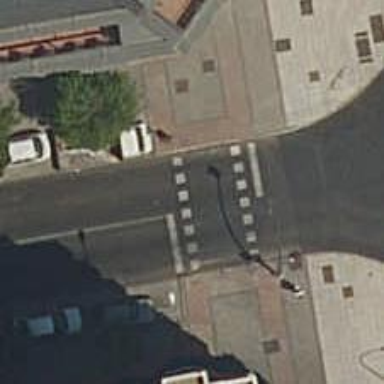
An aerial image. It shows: Footway crossing with traffic signals.